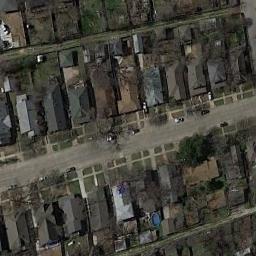
Label: residential